Question: removing column padding or margins to create a tiling effect using bootstrap 3
'''
<div class="row">
<div class="col-md-4">
<div class="hexagon-wrapper hex_size">
<div class="hexagon">
</div>
</div>
</div>
<div class="col-md-4">
<div class="hexagon-wrapper hex_size">
<div class="hexagon">
</div>
</div>
</div>
<div class="col-md-4">
<div class="hexagon-wrapper hex_size">
<div class="hexagon">
</div>
</div>
</div>
//row 2
<div class="row">
<div class="col-md-4">
<div class="hexagon-wrapper hex_size">
<div class="hexagon">
</div>
</div>
</div>
<div class="col-md-4 col-md-offset-2">
<div class="hexagon-wrapper hex_size">
<div class="hexagon">
</div>
</div>
</div>
<div class="col-md-4">
<div class="hexagon-wrapper hex_size">
<div class="hexagon">
</div>
</div>
</div>
'''
Result so far:

I need a class to add to row to push the 2nd row up by 50%.Its seems to be over written by Bootstrap.
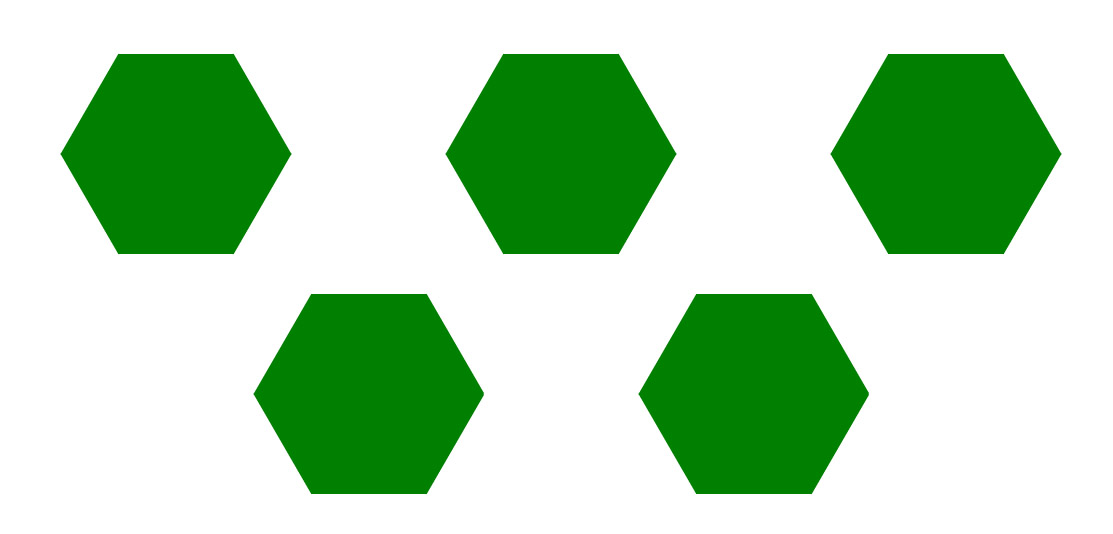
Answer: You can use transform, like
'''
.row.moveup{
-moz-transform: translateY(-50%);
-webkit-transform: translateY(-50%);
-o-transform: translateY(-50px%);
-ms-transform: translateY(-50%);
transform: translateY(-50%);
}
'''
<URL>
(I made some minor edits to your html structure as well)
Also, you may want to have a look <URL>